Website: walmart
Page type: payment
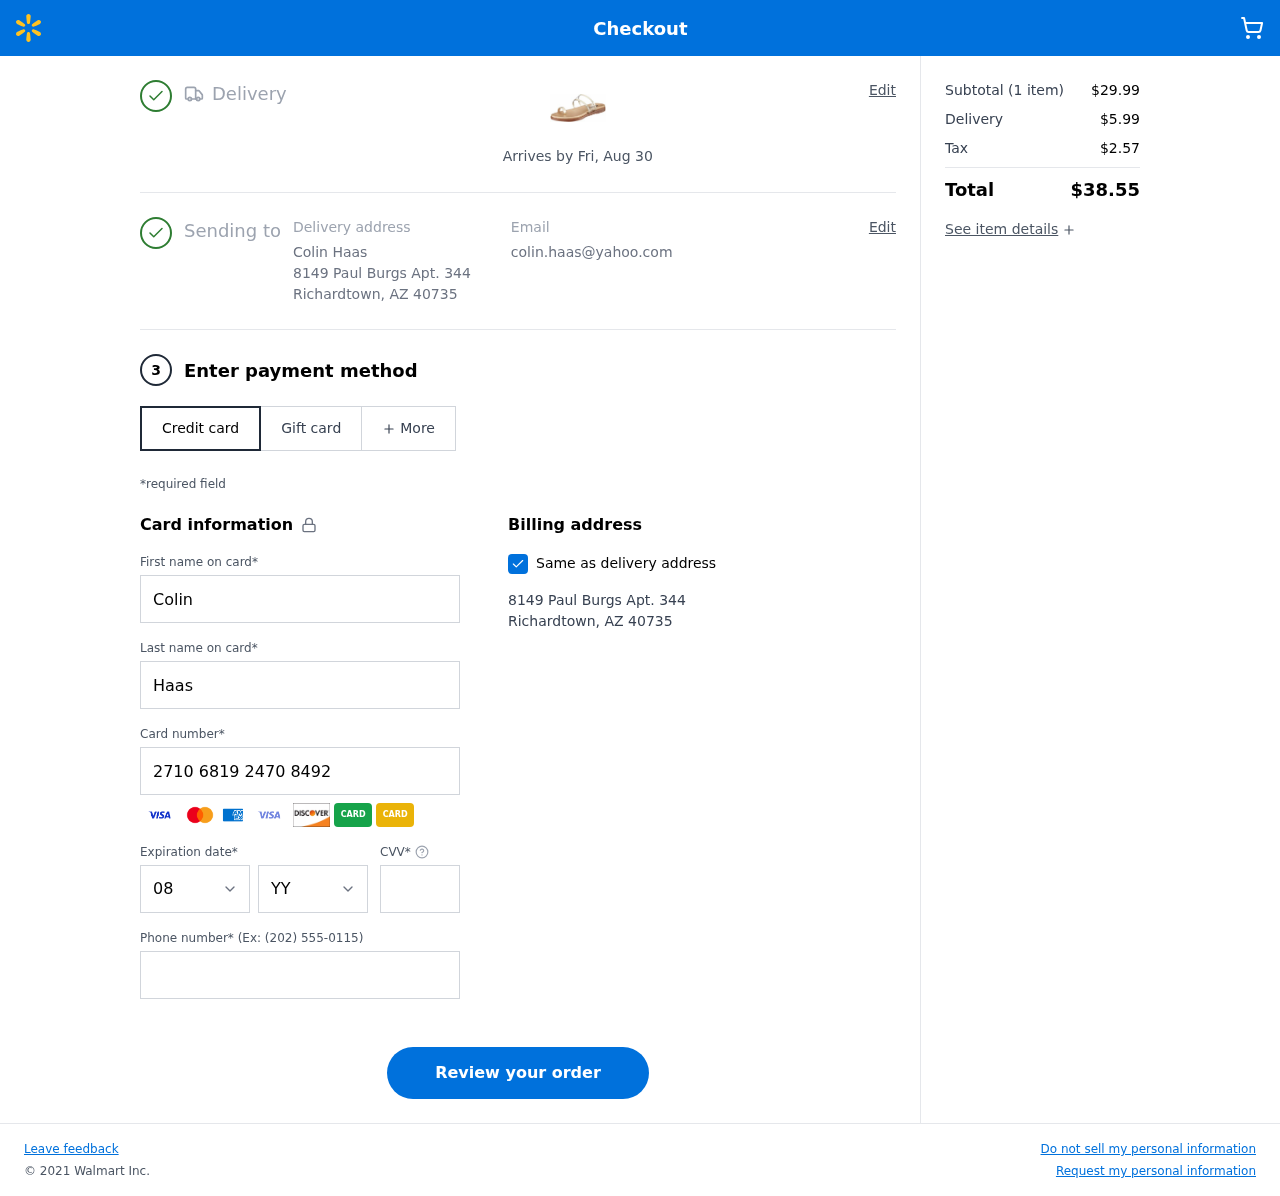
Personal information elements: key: PII_CARD_CVV
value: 523
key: PII_CARD_EXPIRY_MONTH
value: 08
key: PII_CARD_EXPIRY_YEAR
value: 30
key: PII_CARD_NUMBER
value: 2710 6819 2470 8492
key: PII_CITY
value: Richardtown
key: PII_EMAIL
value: colin.haas@yahoo.com
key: PII_FIRSTNAME
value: Colin
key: PII_FULLNAME
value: Colin Haas
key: PII_LASTNAME
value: Haas
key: PII_PHONE
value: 2943079352
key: PII_POSTCODE
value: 40735
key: PII_STATE_ABBR
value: AZ
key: PII_STREET
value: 8149 Paul Burgs Apt. 344
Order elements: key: ORDER_DELIVERY_DATE
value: Arrives by Fri, Aug 30
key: ORDER_NUM_ITEMS
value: (1 item)
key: ORDER_SUBTOTAL
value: $29.99
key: ORDER_SHIPPING_COST
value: $5.99
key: ORDER_TAX
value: $2.57
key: ORDER_TOTAL
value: $38.55